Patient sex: F
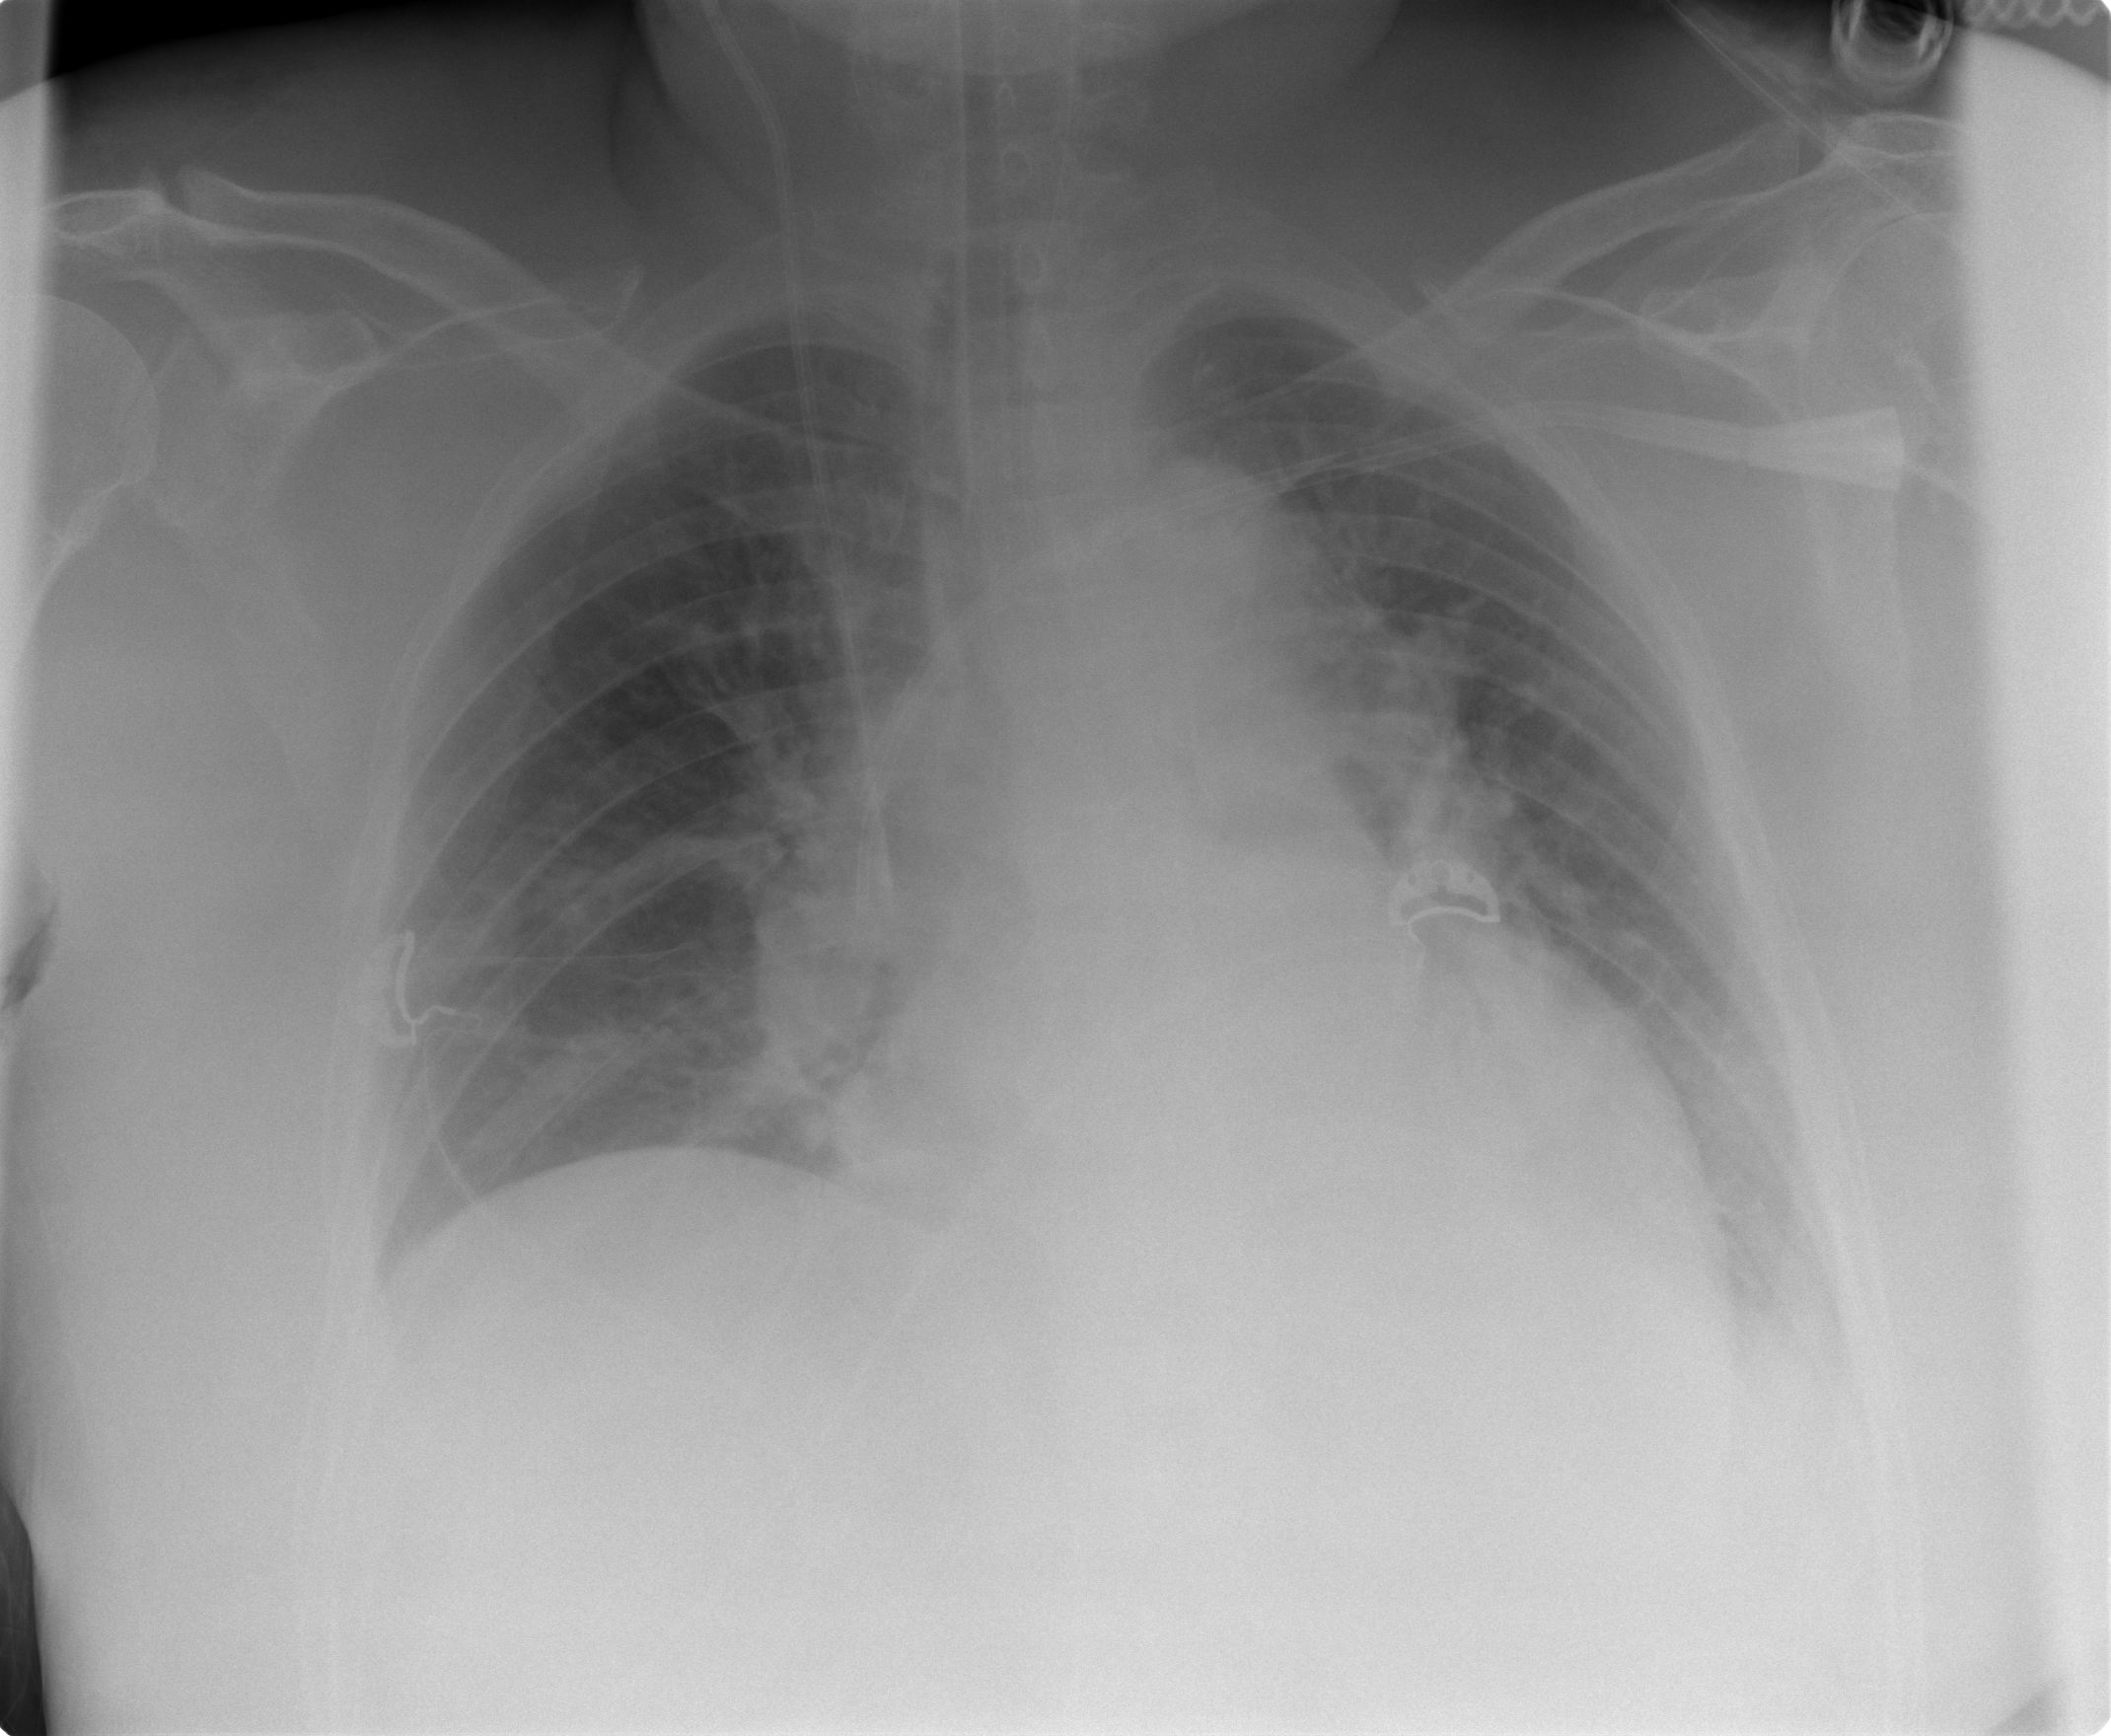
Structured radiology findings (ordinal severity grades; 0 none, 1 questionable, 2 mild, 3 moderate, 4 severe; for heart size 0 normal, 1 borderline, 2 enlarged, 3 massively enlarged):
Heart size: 2
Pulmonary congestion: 2
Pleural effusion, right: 0
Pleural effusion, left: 2
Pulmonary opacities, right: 0
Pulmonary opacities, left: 0
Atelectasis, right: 2
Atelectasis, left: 0